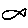
Label: fish